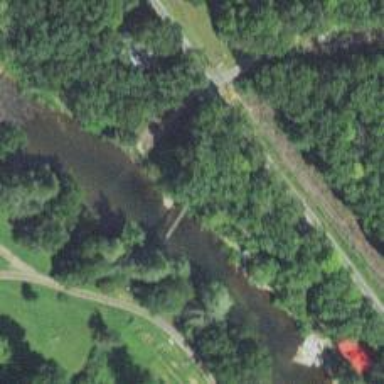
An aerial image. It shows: Path on suspension bridge with excellent trail visibility.